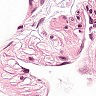
Metastatic tissue present: no